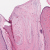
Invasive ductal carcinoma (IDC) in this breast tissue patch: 0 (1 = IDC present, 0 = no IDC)